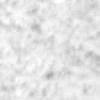
Label: no_change